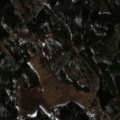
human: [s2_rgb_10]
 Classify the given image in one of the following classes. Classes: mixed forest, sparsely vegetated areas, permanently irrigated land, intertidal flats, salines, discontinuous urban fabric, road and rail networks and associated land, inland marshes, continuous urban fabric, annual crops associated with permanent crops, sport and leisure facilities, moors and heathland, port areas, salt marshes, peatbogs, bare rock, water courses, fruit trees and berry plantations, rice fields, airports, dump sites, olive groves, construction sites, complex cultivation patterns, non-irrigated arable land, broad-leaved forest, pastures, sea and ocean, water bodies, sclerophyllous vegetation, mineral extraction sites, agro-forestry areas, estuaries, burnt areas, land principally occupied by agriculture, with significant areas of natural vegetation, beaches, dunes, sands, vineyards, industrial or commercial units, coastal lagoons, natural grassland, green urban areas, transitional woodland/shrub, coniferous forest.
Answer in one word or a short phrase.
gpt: land principally occupied by agriculture, with significant areas of natural vegetation, coniferous forest, mixed forest, transitional woodland/shrub